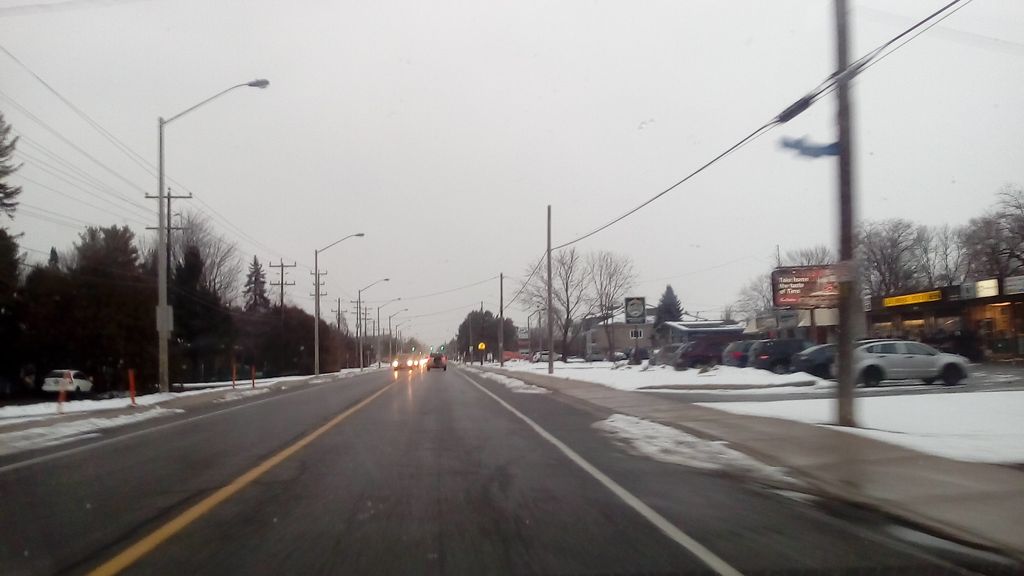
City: ottawa-gatineau